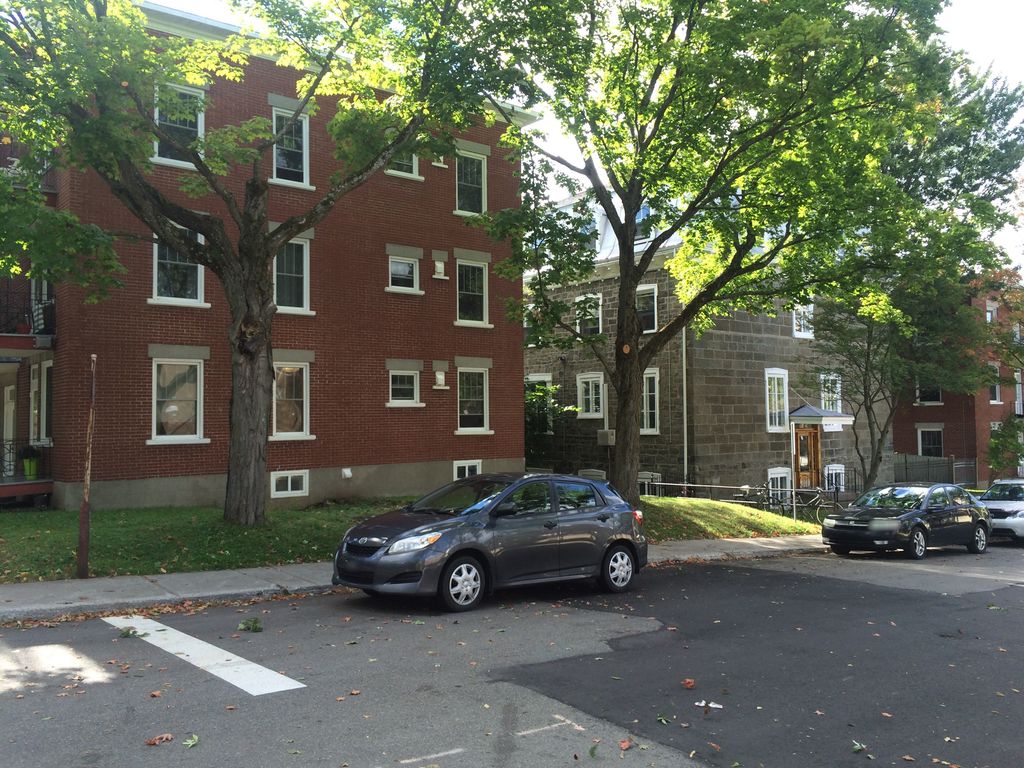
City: quebec_city